Field crop: maize
Growth stage: 2
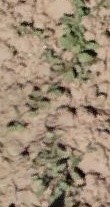
Species: convolvulus